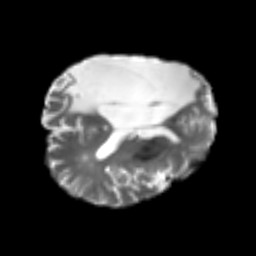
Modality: T2w
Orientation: axial
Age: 52
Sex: male
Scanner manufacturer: siemens
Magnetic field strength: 3 T
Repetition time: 4.987 s
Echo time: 0.0792 s